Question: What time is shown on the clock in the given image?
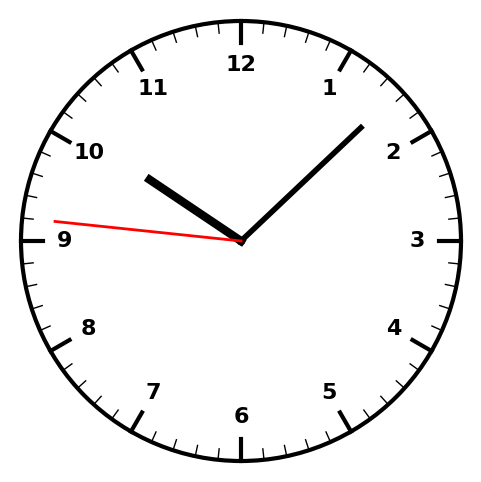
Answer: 10:07:46